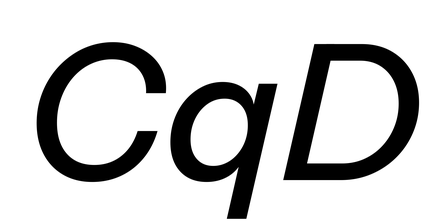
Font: InstrumentSans-Italic_Medium_Italic